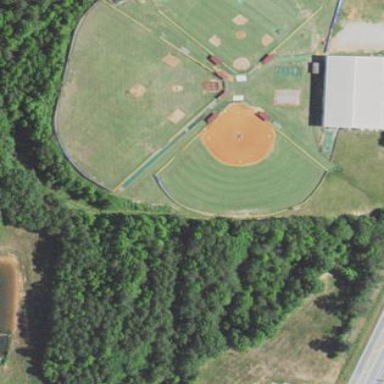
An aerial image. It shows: Baseball pitch for leisure land activities.